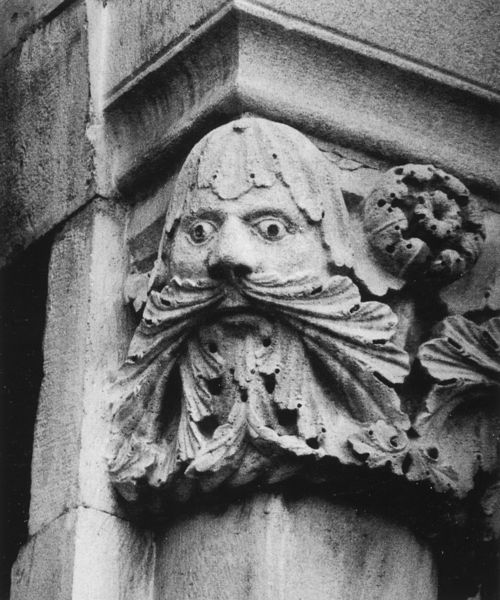
Titel: Dom S. Gimignano, Modena
Standort: Modena, Dom S. Gimignano (EU - I - Emilia-Romagna)
Schlagwörter: blätter, kopf, frisur, haar, nase, säule, blüte, gebäude, haube, hochformat, ornament, bart, augen, gesicht, stein, figur, haare, relief, ecke, mauer, dekor, foto, fotografie, schwarz-weiss, helm, kapitell, sims, knospe, rosette, romanik, ungeheuer, arkanthus, würfelkapitell, acanthus